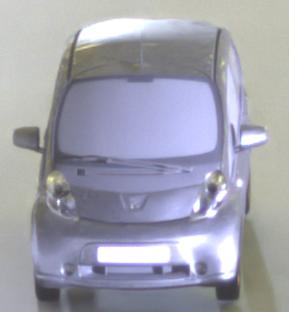
Make: Peugeot
Model: iOn
Detailed model: iOn
Model produced from: 2010/12
Model produced until: 2013/02
Doors: 5
Color: gray
Road condition: dry road
Daytime: night
Contrast: high contrast